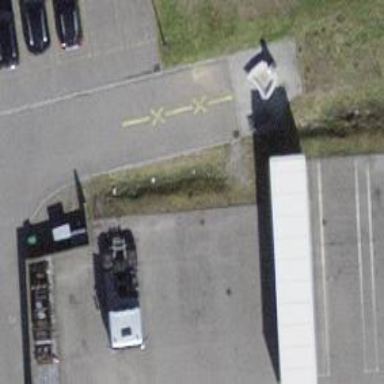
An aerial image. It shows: Bench for seating.